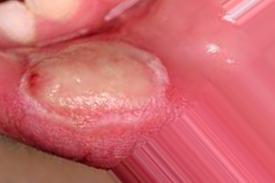
Condition: Mouth Ulcer